Question: I'm trying to develop a "bot" to make purchase faster on "zalando" website.
For example, assume I want to buy this: <URL>
I need a code for select the shoe size from the menu (check the link or the image below), I tried with "Select" funcion:
'''
from selenium import webdriver
from selenium.webdriver.common.keys import Keys
from selenium.webdriver.chrome.options import Options
from fake_useragent import UserAgent
from selenium.webdriver.support.ui import Select
#The first thing you'll want to do with WebDriver is navigate to a link.
#The normal way to do this is by calling get method:
options = Options()
ua = UserAgent()
userAgent = ua.random
print(userAgent)
options.add_argument(f'user-agent={userAgent}')
driver = webdriver.Chrome(options=options)
driver.get("https://www.zalando.it/nike-sportswear-air-force-1-07-lv8-sneakers-basse-
whiteblackwolf-grey-ni112o0m9-a11.html")
#tried this
element = driver.find_element_by_xpath('/html/body/div[7]/div/div[3]')
all_options = element.find_elements_by_tag_name("_7Cm1F9 ka2E9k uMhVZi dgII7d _6yVObe
pVrzNP")
for option in all_options:
print("Value is: %s" % option.get_attribute("value"))
option.click()
#and this:
#select = Select(driver.find_element_by_id('id'))
#select.deselect_all()
element =
driver.find_element_by_xpath('/html/body/div[2]/div/div[1]/div/div/div[2]/div[1]/x-
wrapper-re-1-6/div/div[2]').click
'''
But Select doesn't work and I hope someone can explain me why. Thanks!
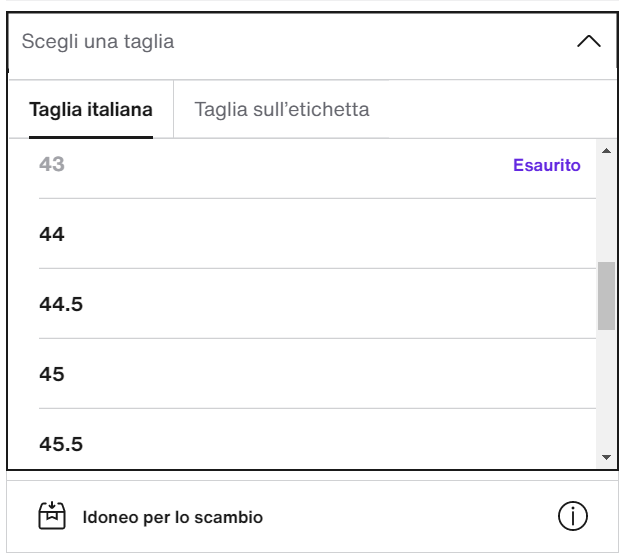
Answer: This web page has a quite complex structure and does actually not use a 'select' element as you seem to expect.
I would always start by having a look at the actual html structure in the Elements tab of the developer console and the size selection looks like this:
<URL>
In principle you will have to perform the following 3 steps:
This seems to be done with a 'button' with the id 'picker-trigger' and should work by just using:
'''
buttonElement = driver.find_element_by_id('picker-trigger')
buttonElement.click()
'''
The table itself can be identified using the form with name name 'size-picker-form' and the size row by using a span with the specific text:
'''
sizeElement = driver.find_element_by_xpath('//form[@name="size-picker-form"]//span[text()="40"]')
sizeElement.click()
'''
I hope this helps or at least points you in the right direction.